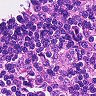
Metastatic tissue present: no